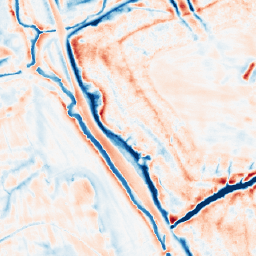
Category: edge_preserving
Decomposition family: bilateral
Decomposition parameters: d: 21
sigma_color: 100
sigma_space: 150
Upsampling method: area
Upsampling parameters: scale: 2
Upsampling scale: 2